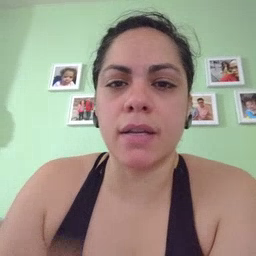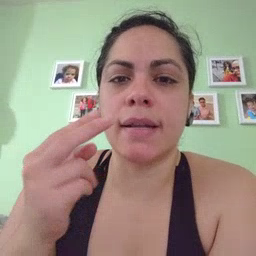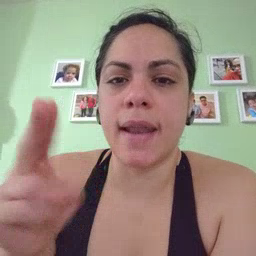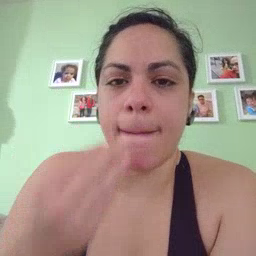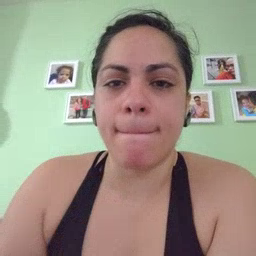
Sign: nap